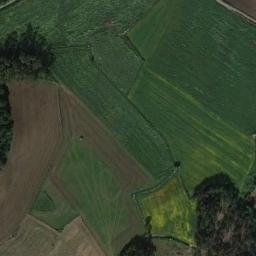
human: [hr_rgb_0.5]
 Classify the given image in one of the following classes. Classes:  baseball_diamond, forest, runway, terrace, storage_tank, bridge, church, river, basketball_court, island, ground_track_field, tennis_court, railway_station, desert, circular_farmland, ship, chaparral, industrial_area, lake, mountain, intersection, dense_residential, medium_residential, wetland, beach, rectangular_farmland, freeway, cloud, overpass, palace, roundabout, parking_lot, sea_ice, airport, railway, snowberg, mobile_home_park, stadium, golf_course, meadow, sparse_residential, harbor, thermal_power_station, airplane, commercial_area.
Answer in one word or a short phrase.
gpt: terrace